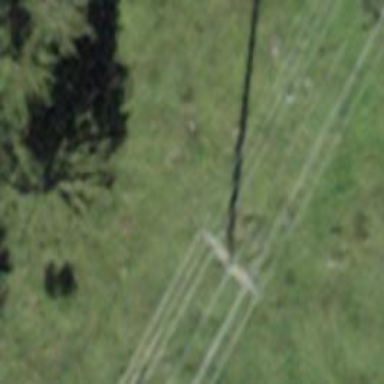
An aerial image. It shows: Power tower.